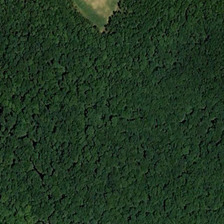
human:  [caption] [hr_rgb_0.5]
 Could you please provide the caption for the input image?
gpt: many green trees are in a forest .

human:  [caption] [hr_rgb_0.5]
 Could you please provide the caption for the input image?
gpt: many green trees are in a forest .

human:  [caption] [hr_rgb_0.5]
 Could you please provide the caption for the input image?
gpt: many green trees are in a forest .

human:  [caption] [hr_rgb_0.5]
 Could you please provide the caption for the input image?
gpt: many green trees are in a forest .

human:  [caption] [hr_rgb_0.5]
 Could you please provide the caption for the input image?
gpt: many green trees are in a forest .